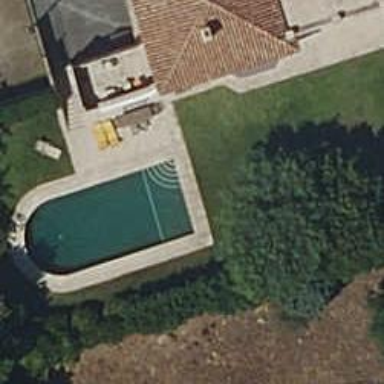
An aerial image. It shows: Swimming pool located in leisure land.